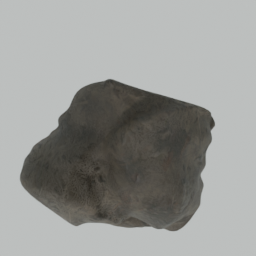
Label: nature